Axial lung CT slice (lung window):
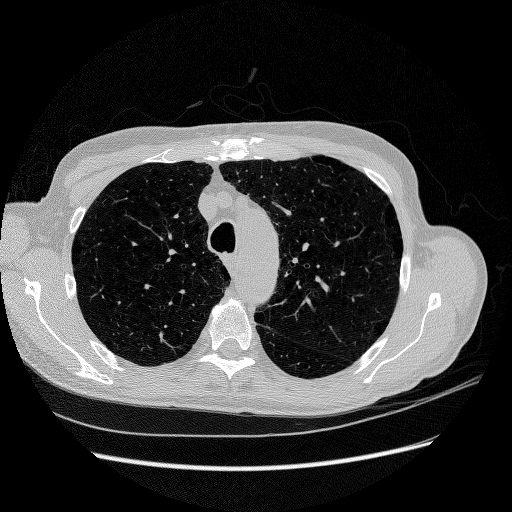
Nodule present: no